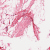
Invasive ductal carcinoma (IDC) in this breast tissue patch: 0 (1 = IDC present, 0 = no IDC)